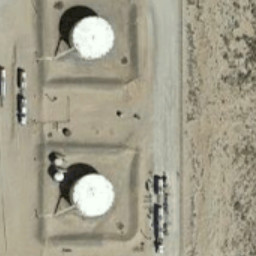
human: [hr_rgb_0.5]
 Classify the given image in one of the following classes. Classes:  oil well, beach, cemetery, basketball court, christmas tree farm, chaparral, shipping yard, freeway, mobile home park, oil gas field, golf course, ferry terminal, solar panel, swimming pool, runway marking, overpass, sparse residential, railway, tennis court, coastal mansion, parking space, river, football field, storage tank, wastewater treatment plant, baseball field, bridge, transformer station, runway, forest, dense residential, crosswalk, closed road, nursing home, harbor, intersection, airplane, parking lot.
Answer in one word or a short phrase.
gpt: storage tank